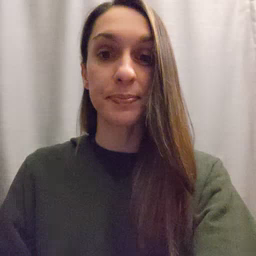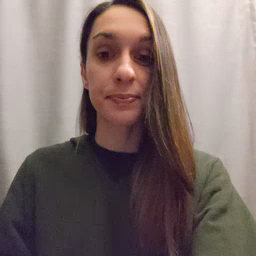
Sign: flower